Field crop: tomato
Growth stage: 1
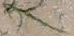
Species: cyperus